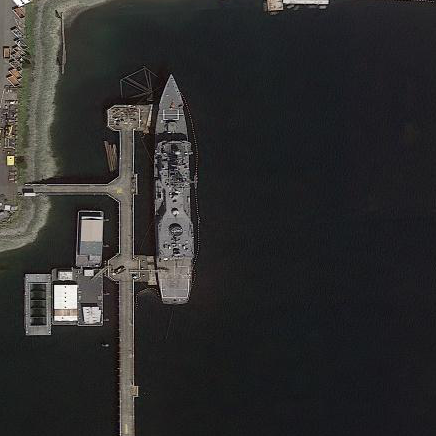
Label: destroyer